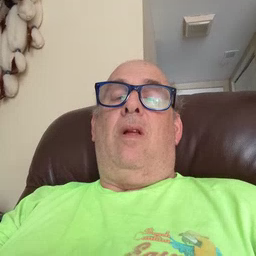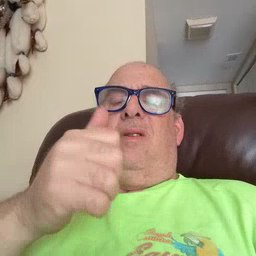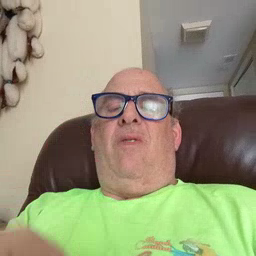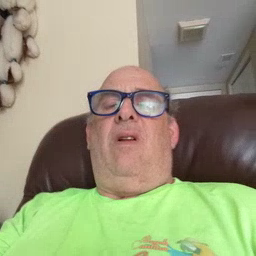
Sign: yourself